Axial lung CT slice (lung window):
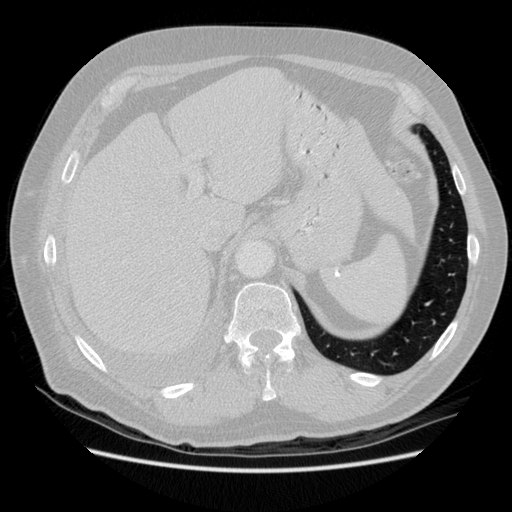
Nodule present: no